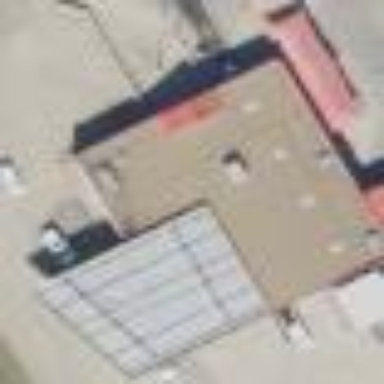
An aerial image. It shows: Building serving as car wash facility.